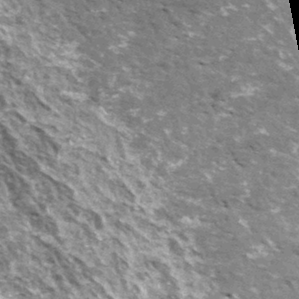
Label: frost